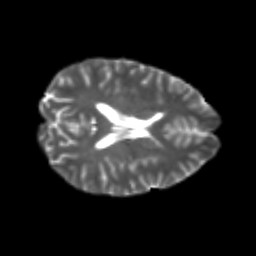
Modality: T2w
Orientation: axial
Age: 24
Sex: female
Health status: healthy
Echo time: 0.074 s